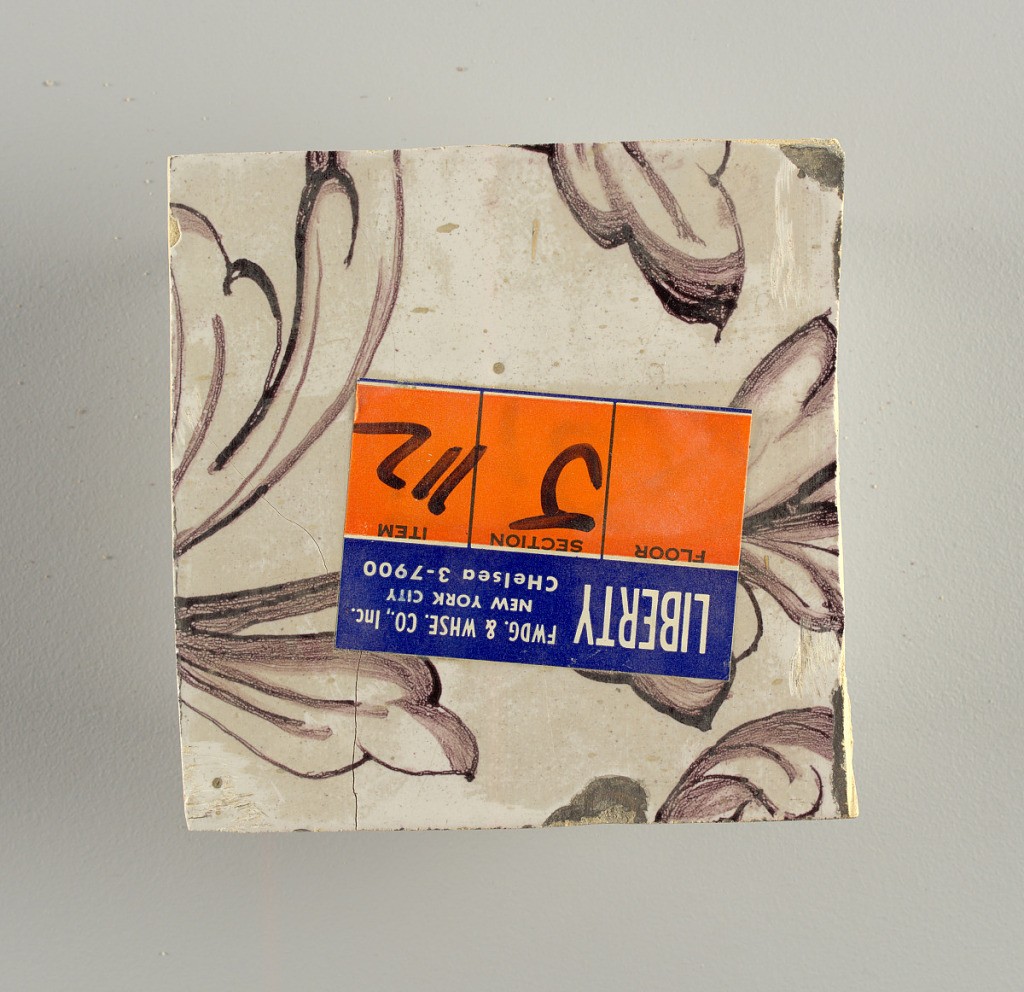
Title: Wall facing
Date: ca. 1725
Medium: tin-glazed earthenware, underglaze
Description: Two vertical rectangles, twenty-three tiles high.  A) Nine tiles wide at top; seven tiles wide at bottom.  B) Ten and one-half tiles wide.

Arabesque design of foliage.  A) with centered figure of Justice under a canopy.  B) with centered urn.